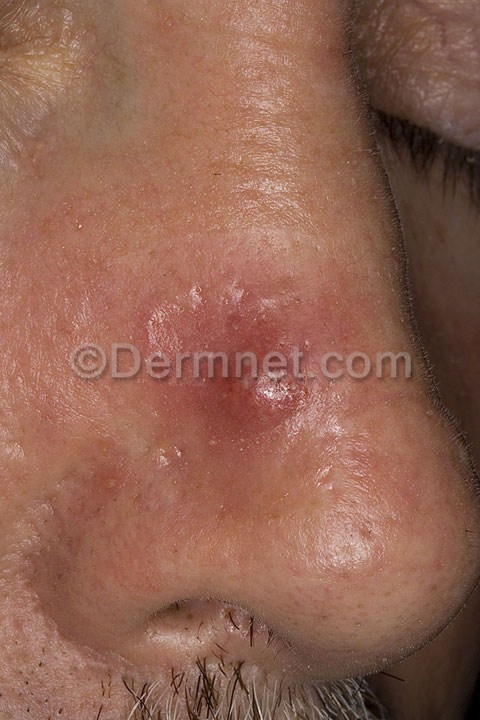
Disease: Acne and Rosacea Photos